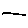
Label: line